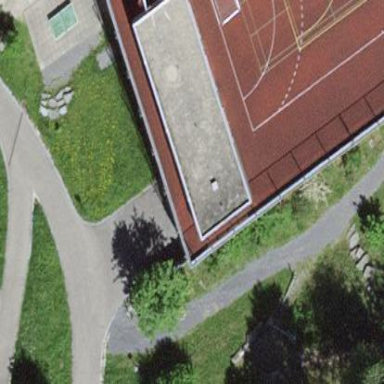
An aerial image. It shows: Sports hall building.